八年级 · 画法几何学
已知 $\triangle A B C$ 中, $A C=B C ; \triangle D E C$ 中, $D C=E C ; \angle A C B=\angle D C E=a$,

图1

图2

(1) 如图 1, 当 $a=60^{\circ}$ 时, (1)求证: $A D=B E$; (2)求出 $\angle A E B$ 的度数;

（2）如图 2, 当 $a=90^{\circ}$ 时, 求:

(1) $\angle A E B$ 的度数; (2)若 $\angle C A F=\angle B A F, B E=2$, 求 $A F$ 的长.
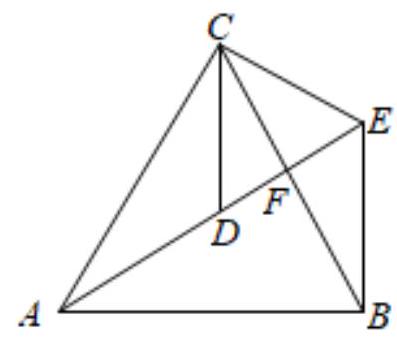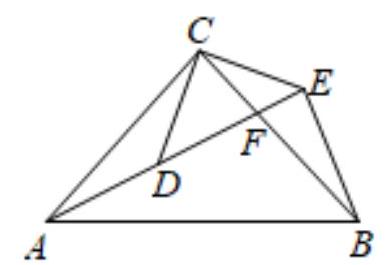
答案: 解: (1) (1) $\because A C=B C, D C=E C, \angle A C B=\angle D C E=60^{\circ}$,

$\therefore \triangle A B C$ 和 $\triangle D E C$ 是等边三角形,

$\therefore \angle A C B=\angle D C E=\angle C D E=\angle C E D=60^{\circ}, C A=C B, C D=C E$,

$\therefore \angle A C B-\angle D C F=\angle D C E-\angle D C F$,

$\therefore \angle A C D=\angle B C E$,

在 $\triangle C D A$ 和 $\triangle C E B$ 中,

$\left\{\begin{aligned} A C & =B C \\ \angle A C D & =\angle B C E, \\ C D & =C E\end{aligned}\right.$

$\therefore \triangle C D A \cong \triangle C E B(S A S)$,

$\therefore A D=B E$

(2) $\because \triangle C D A \cong \triangle C E B$,

$\therefore \angle C E B=\angle C D A=180^{\circ}-\angle C D E=120^{\circ}$,

$\because \angle C E D=60^{\circ}$,

$\therefore \angle A E B=\angle C E B-\angle C E D=120^{\circ}-60^{\circ}=60^{\circ}$;

(2) (1) $\because A C=B C, C D=C E, \angle A C B=\angle D C E=90^{\circ}$,

$\therefore \triangle A C B$ 和 $\triangle D C E$ 均为等腰直角三角形,

$\therefore \angle C D E=45^{\circ}=\angle C E D$,

$\therefore \angle A C B-\angle D C B=\angle D C E-\angle D C B, \quad$ 即 $\angle A C D=\angle B C E$,

$\therefore \angle A D C=180^{\circ}-\angle C D E=135^{\circ}$,

在 $\triangle A C D$ 和 $\triangle B C E$ 中,

$\left\{\begin{aligned} A C & =B C \\ \angle A C D & =\angle B C E, \\ C D & =C E\end{aligned}\right.$

$\therefore \triangle A C D \xlongequal{\triangle} \triangle B C E(S A S)$,

$\therefore \angle A D C=\angle B E C=135^{\circ}$,

$\therefore \angle A E B=\angle B E C-\angle C E D=90^{\circ}$,

(2) $\because \triangle A C D \xlongequal{\triangle} \triangle B C E, B E=2$,

$\therefore B E=A D=2$,

$\because \angle C A F=\angle B A F=22.5^{\circ}, \angle C D E=45^{\circ}=\angle C A D+\angle A C D$,

$\therefore \angle A C D=\angle C A D=22.5^{\circ}$,

$\therefore A D=C D=2$,

$\because \angle D C F=90^{\circ}-\angle A C D=67.5^{\circ}, \angle A F C=\angle A B C+\angle B A F=67.5^{\circ}$,

$\therefore \angle D C F=\angle A F C$

$\therefore D C=D F=2$,

$\therefore A F=A D+D F=4$,